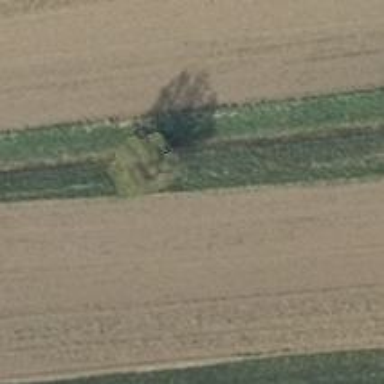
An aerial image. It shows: Landmark tree with broadleaved deciduous leaves.